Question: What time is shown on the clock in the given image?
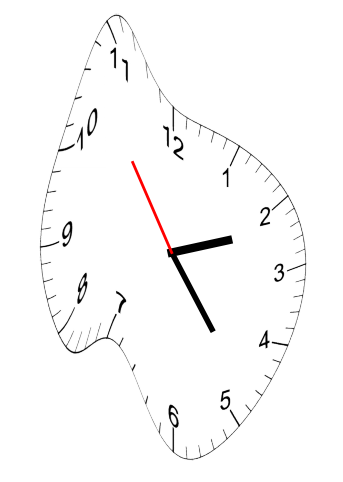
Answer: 02:23:54